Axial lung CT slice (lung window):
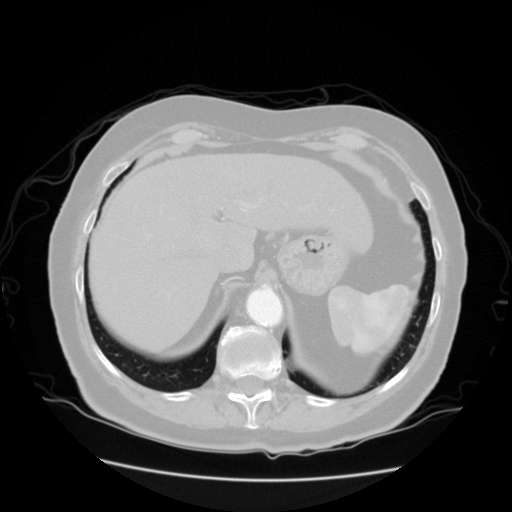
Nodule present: no